Question: Can anyone suggest me how to split a single column into two? Here's my table named ax_cash_book.

I want to split the amount column into two columns named "Credit" where trans_type ='Credit' and "Debit" where trans_type = 'Debit'. I tried to write a query like this :
'''
select amount as Credit, amount as Debit from ax_cash_book
'''
But I am unable to find the appropriate place for including the where clause. Please suggest me some query to sort out the problem.
Thank you in advance!!
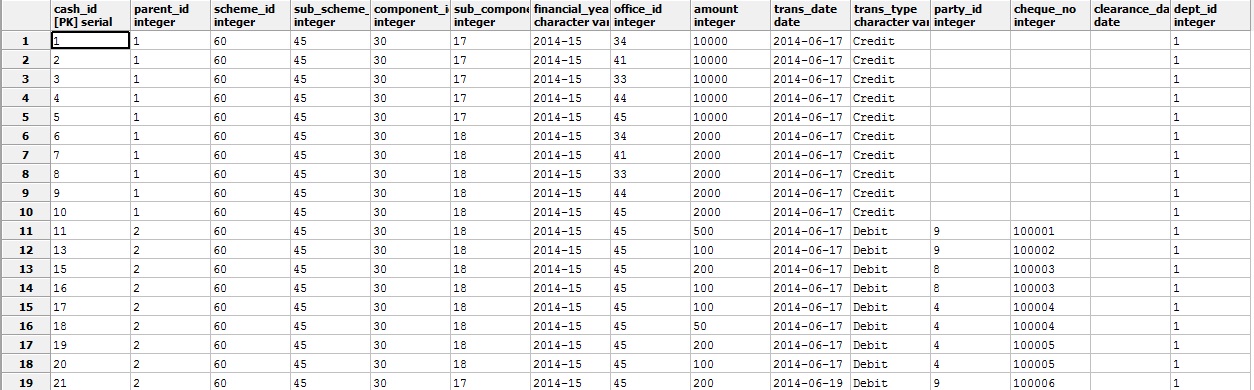
Answer: You can use the CASE ... WHEN statement for this:
'''
SELECT
CASE WHEN trans_type = 'Credit' THEN amount ELSE 0 END AS Credit,
CASE WHEN trans_type = 'Debit' THEN amount ELSE 0 END AS Debit
FROM ax_cash_book
'''
What this will do is when the trans_type column equals "Credit", then use the amount database field.
I take it that if the value is a credit then there is no debit, hence 'ELSE 0'.
The same will apply for the Debit field.